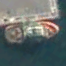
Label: Towing_vessel